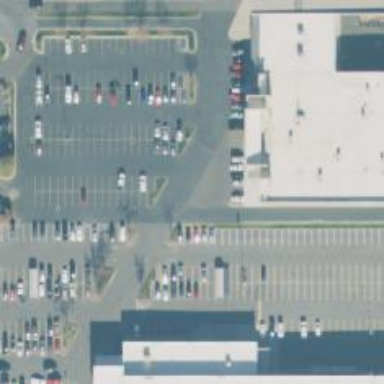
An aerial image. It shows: Supermarket located in building.